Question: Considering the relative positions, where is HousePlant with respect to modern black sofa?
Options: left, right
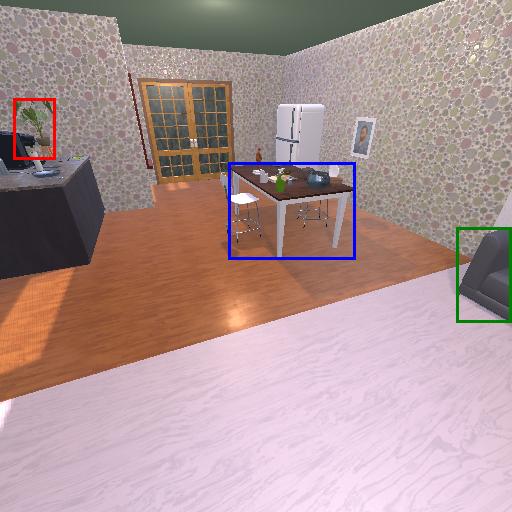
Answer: left